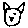
Label: cat